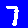
Digit: 7